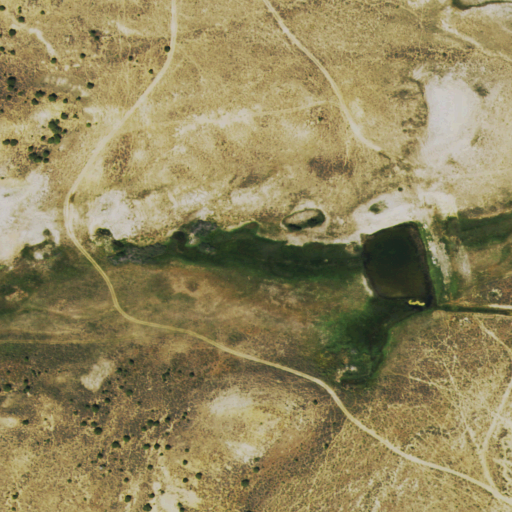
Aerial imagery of plain(s) in Colorado named G Meadows containing shrub, herbaceous wetlands, and open development